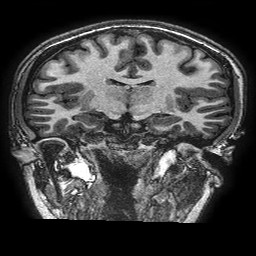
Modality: T1w
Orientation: sagittal
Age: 16
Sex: female
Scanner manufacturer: ge
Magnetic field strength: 3 T
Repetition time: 0.00766 s
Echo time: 0.003476 s